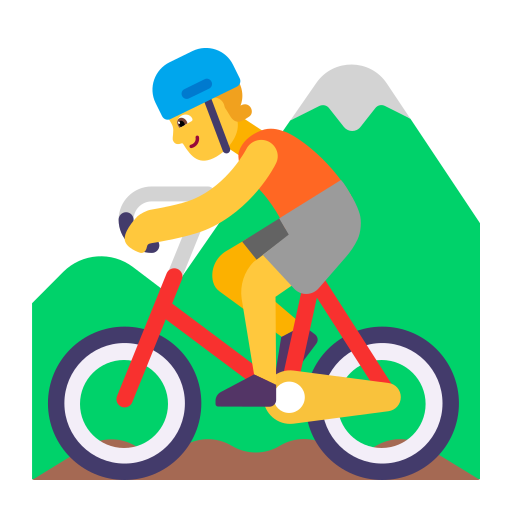
person mountain biking flat default